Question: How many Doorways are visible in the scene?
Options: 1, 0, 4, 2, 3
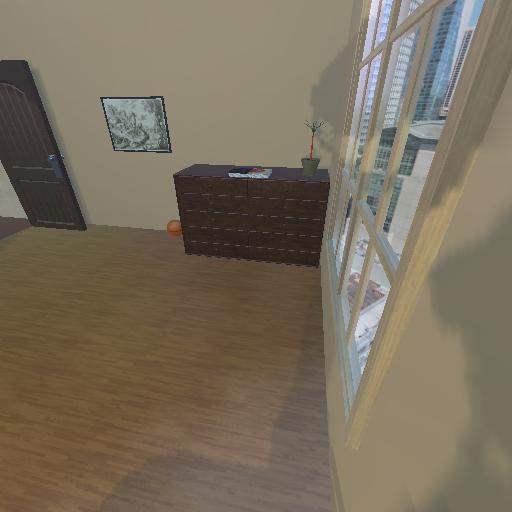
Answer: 1